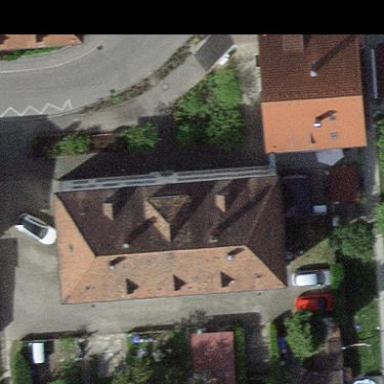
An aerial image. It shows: Hipped-roof building with apartments.